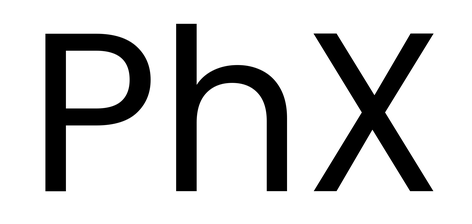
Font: Poppins-Regular